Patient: sex M, age 65
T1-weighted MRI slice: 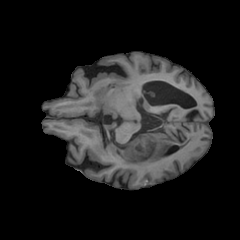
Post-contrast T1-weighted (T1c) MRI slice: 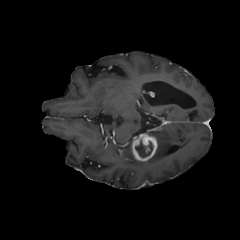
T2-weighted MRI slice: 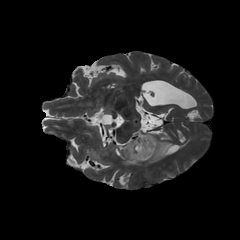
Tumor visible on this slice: yes
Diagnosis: Glioblastoma, IDH-wildtype
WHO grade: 4